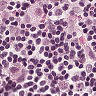
Metastatic tissue present: yes